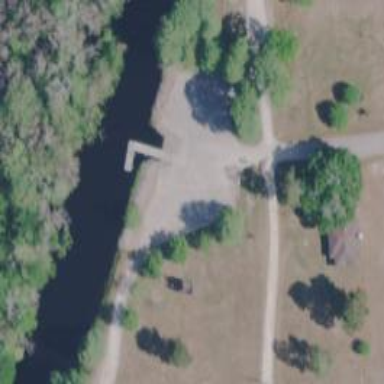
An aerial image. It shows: Pier on dock by the waterway.